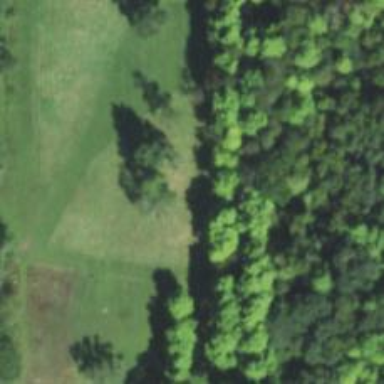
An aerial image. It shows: Disc golf hole.